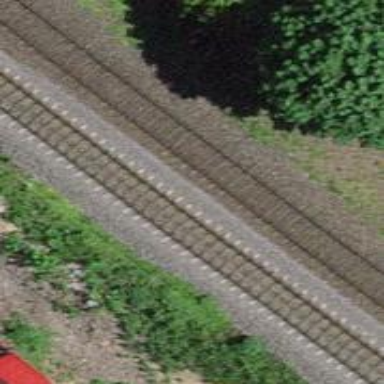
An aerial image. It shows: Railway track.